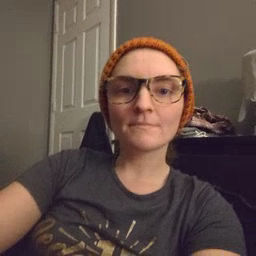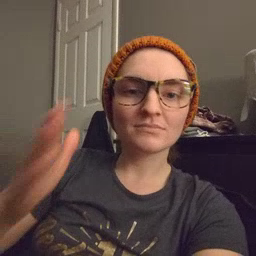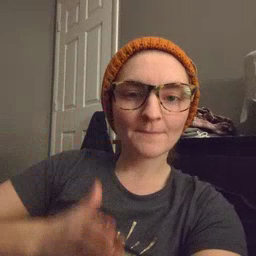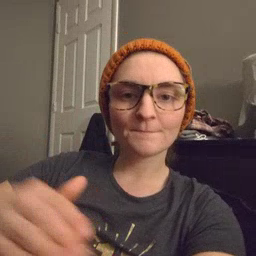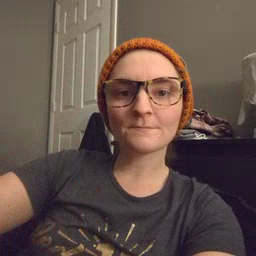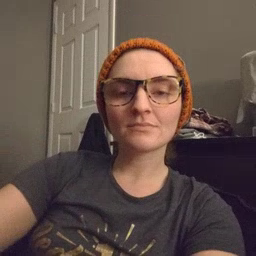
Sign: beside